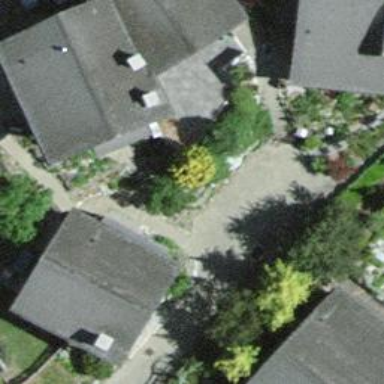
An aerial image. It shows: Residential building.